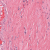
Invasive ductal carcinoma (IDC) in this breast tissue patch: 0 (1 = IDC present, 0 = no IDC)